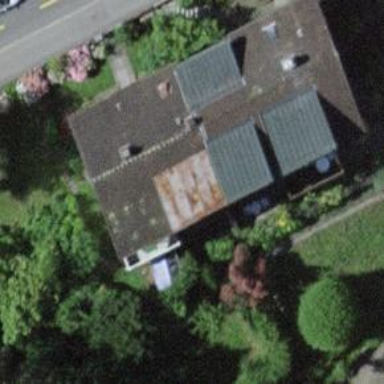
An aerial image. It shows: Detached building.